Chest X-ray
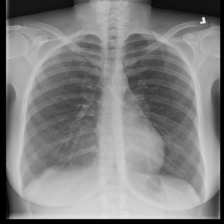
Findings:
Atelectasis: negative
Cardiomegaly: negative
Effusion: negative
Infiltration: negative
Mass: negative
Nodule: negative
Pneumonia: negative
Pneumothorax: negative
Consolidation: negative
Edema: negative
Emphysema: negative
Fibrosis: negative
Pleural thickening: negative
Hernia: negative